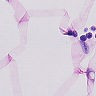
Metastatic tissue present: no